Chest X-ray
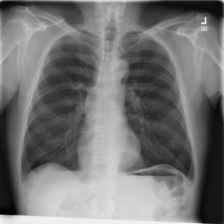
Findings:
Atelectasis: negative
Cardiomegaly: negative
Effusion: negative
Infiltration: negative
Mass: negative
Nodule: negative
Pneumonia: negative
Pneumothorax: negative
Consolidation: negative
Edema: negative
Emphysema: negative
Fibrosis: negative
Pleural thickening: negative
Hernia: negative